Question: I want to get the name and surname from the object but I cannot
'''
function ToDoScreen({ isLogin }: any) {
const name: any = localStorage.getItem("inputs");
console.log(name);
return (
<div>
<p>{name.name}</p>
</div>
);
}
export default ToDoScreen;
'''

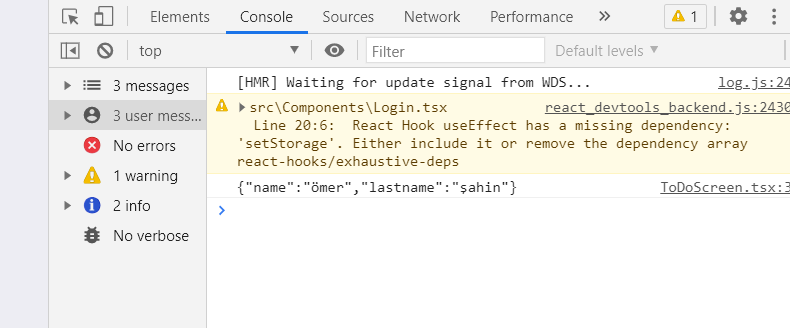
Answer: Local storage can only store therefore 'name' is a string (of JSON as it happens).
If you want to treat it as an object, you need to pass it through 'JSON.parse'.
---
Note that this error would have been caught if you'd specified a type for 'name' instead of using ':any'. That's the point of using types in TypeScript!
---
You may wish to use the <URL> instead of accessing storage directly.